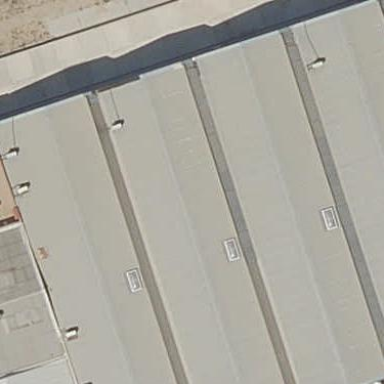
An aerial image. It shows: Industrial building that is repurposed as place of worship.